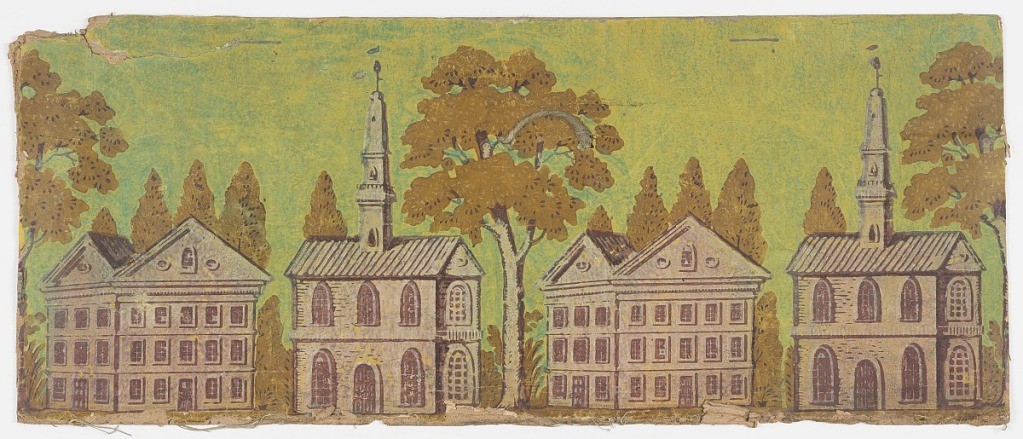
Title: Bandbox fragment
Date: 1830–60
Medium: Block-printed paper, pasteboard support
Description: Group of flattened bandbox fragments most of which are one-half the box side. A great variety of different scenes are included.